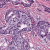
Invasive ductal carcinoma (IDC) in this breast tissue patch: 1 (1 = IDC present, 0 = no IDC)